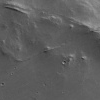
Atmospheric dust classification: not_dusty